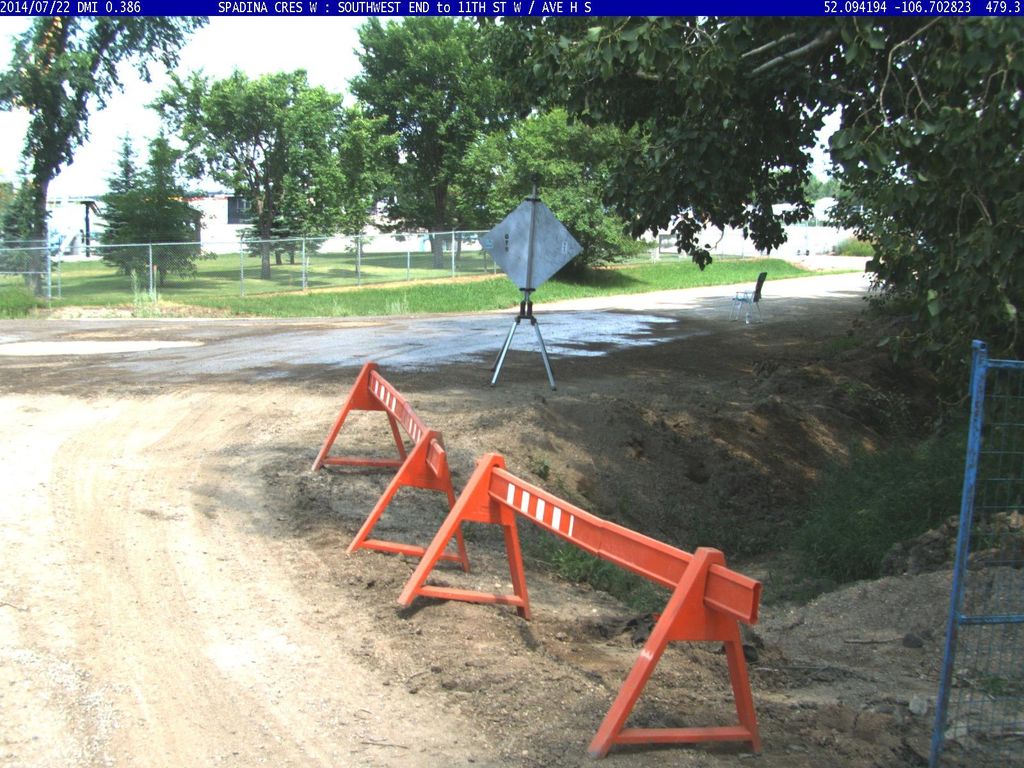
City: saskatoon